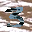
Label: 3